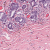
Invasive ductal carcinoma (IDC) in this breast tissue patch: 1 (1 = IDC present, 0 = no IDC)